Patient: sex M, age 35
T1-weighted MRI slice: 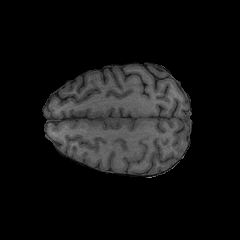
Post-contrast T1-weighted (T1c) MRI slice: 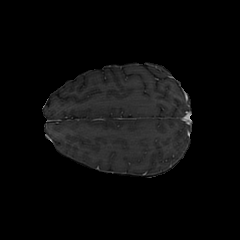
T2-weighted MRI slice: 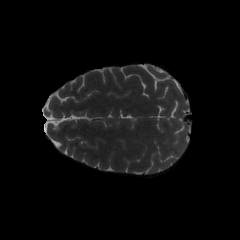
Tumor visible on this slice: no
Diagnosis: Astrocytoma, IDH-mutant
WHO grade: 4